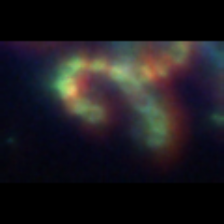
Taxon: Chaetoceros
Group: Diatoms